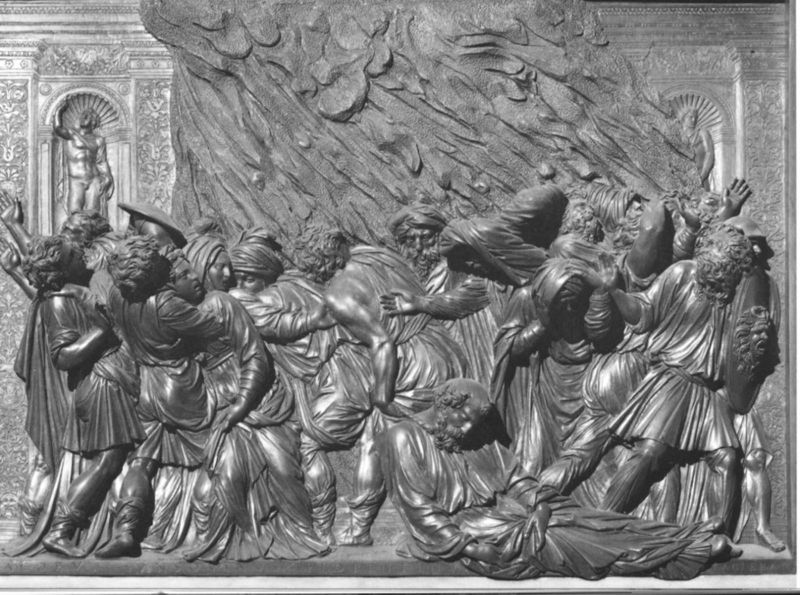
Titel: Kanzel im Chor
Künstler: Jacopo Sansovino
Standort: Venedig, S. Marco (EU - I - Venetien)
Schlagwörter: feuer, frauen, menschen, marmor, männer, schwarz, ornament, alt, bart, wand, tod, tot, toter, gewand, stoff, skulptur, statue, relief, welle, liegen, schlafen, figuren, angst, detail, bronze, flucht, barfuß, kupfer, schlamm, altar, fries, statuen, tempel, guss, turban, wanderung, geist, kriche, blei, zerren, mäbnner